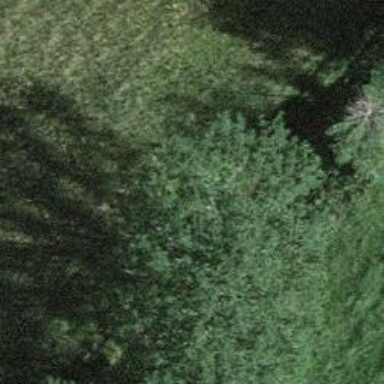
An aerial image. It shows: Single tag "natural: tree."